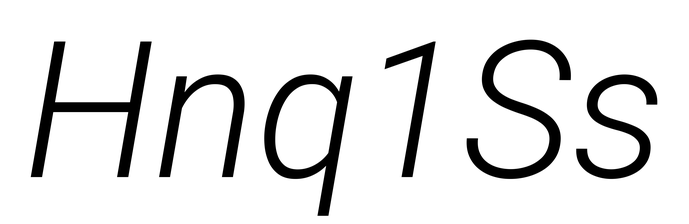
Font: Roboto-Italic_Light_Italic